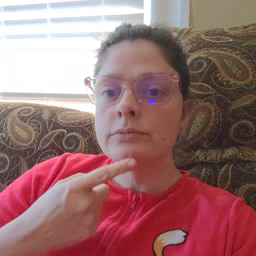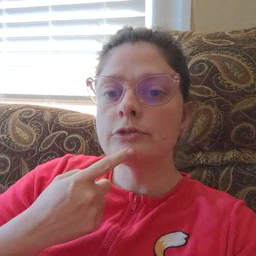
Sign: chin